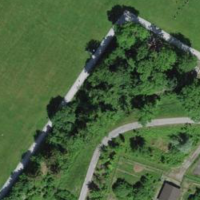
EUNIS habitat code: 53
Species observed at this site:
Corvus corone